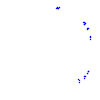
Particle: electron